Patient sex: F
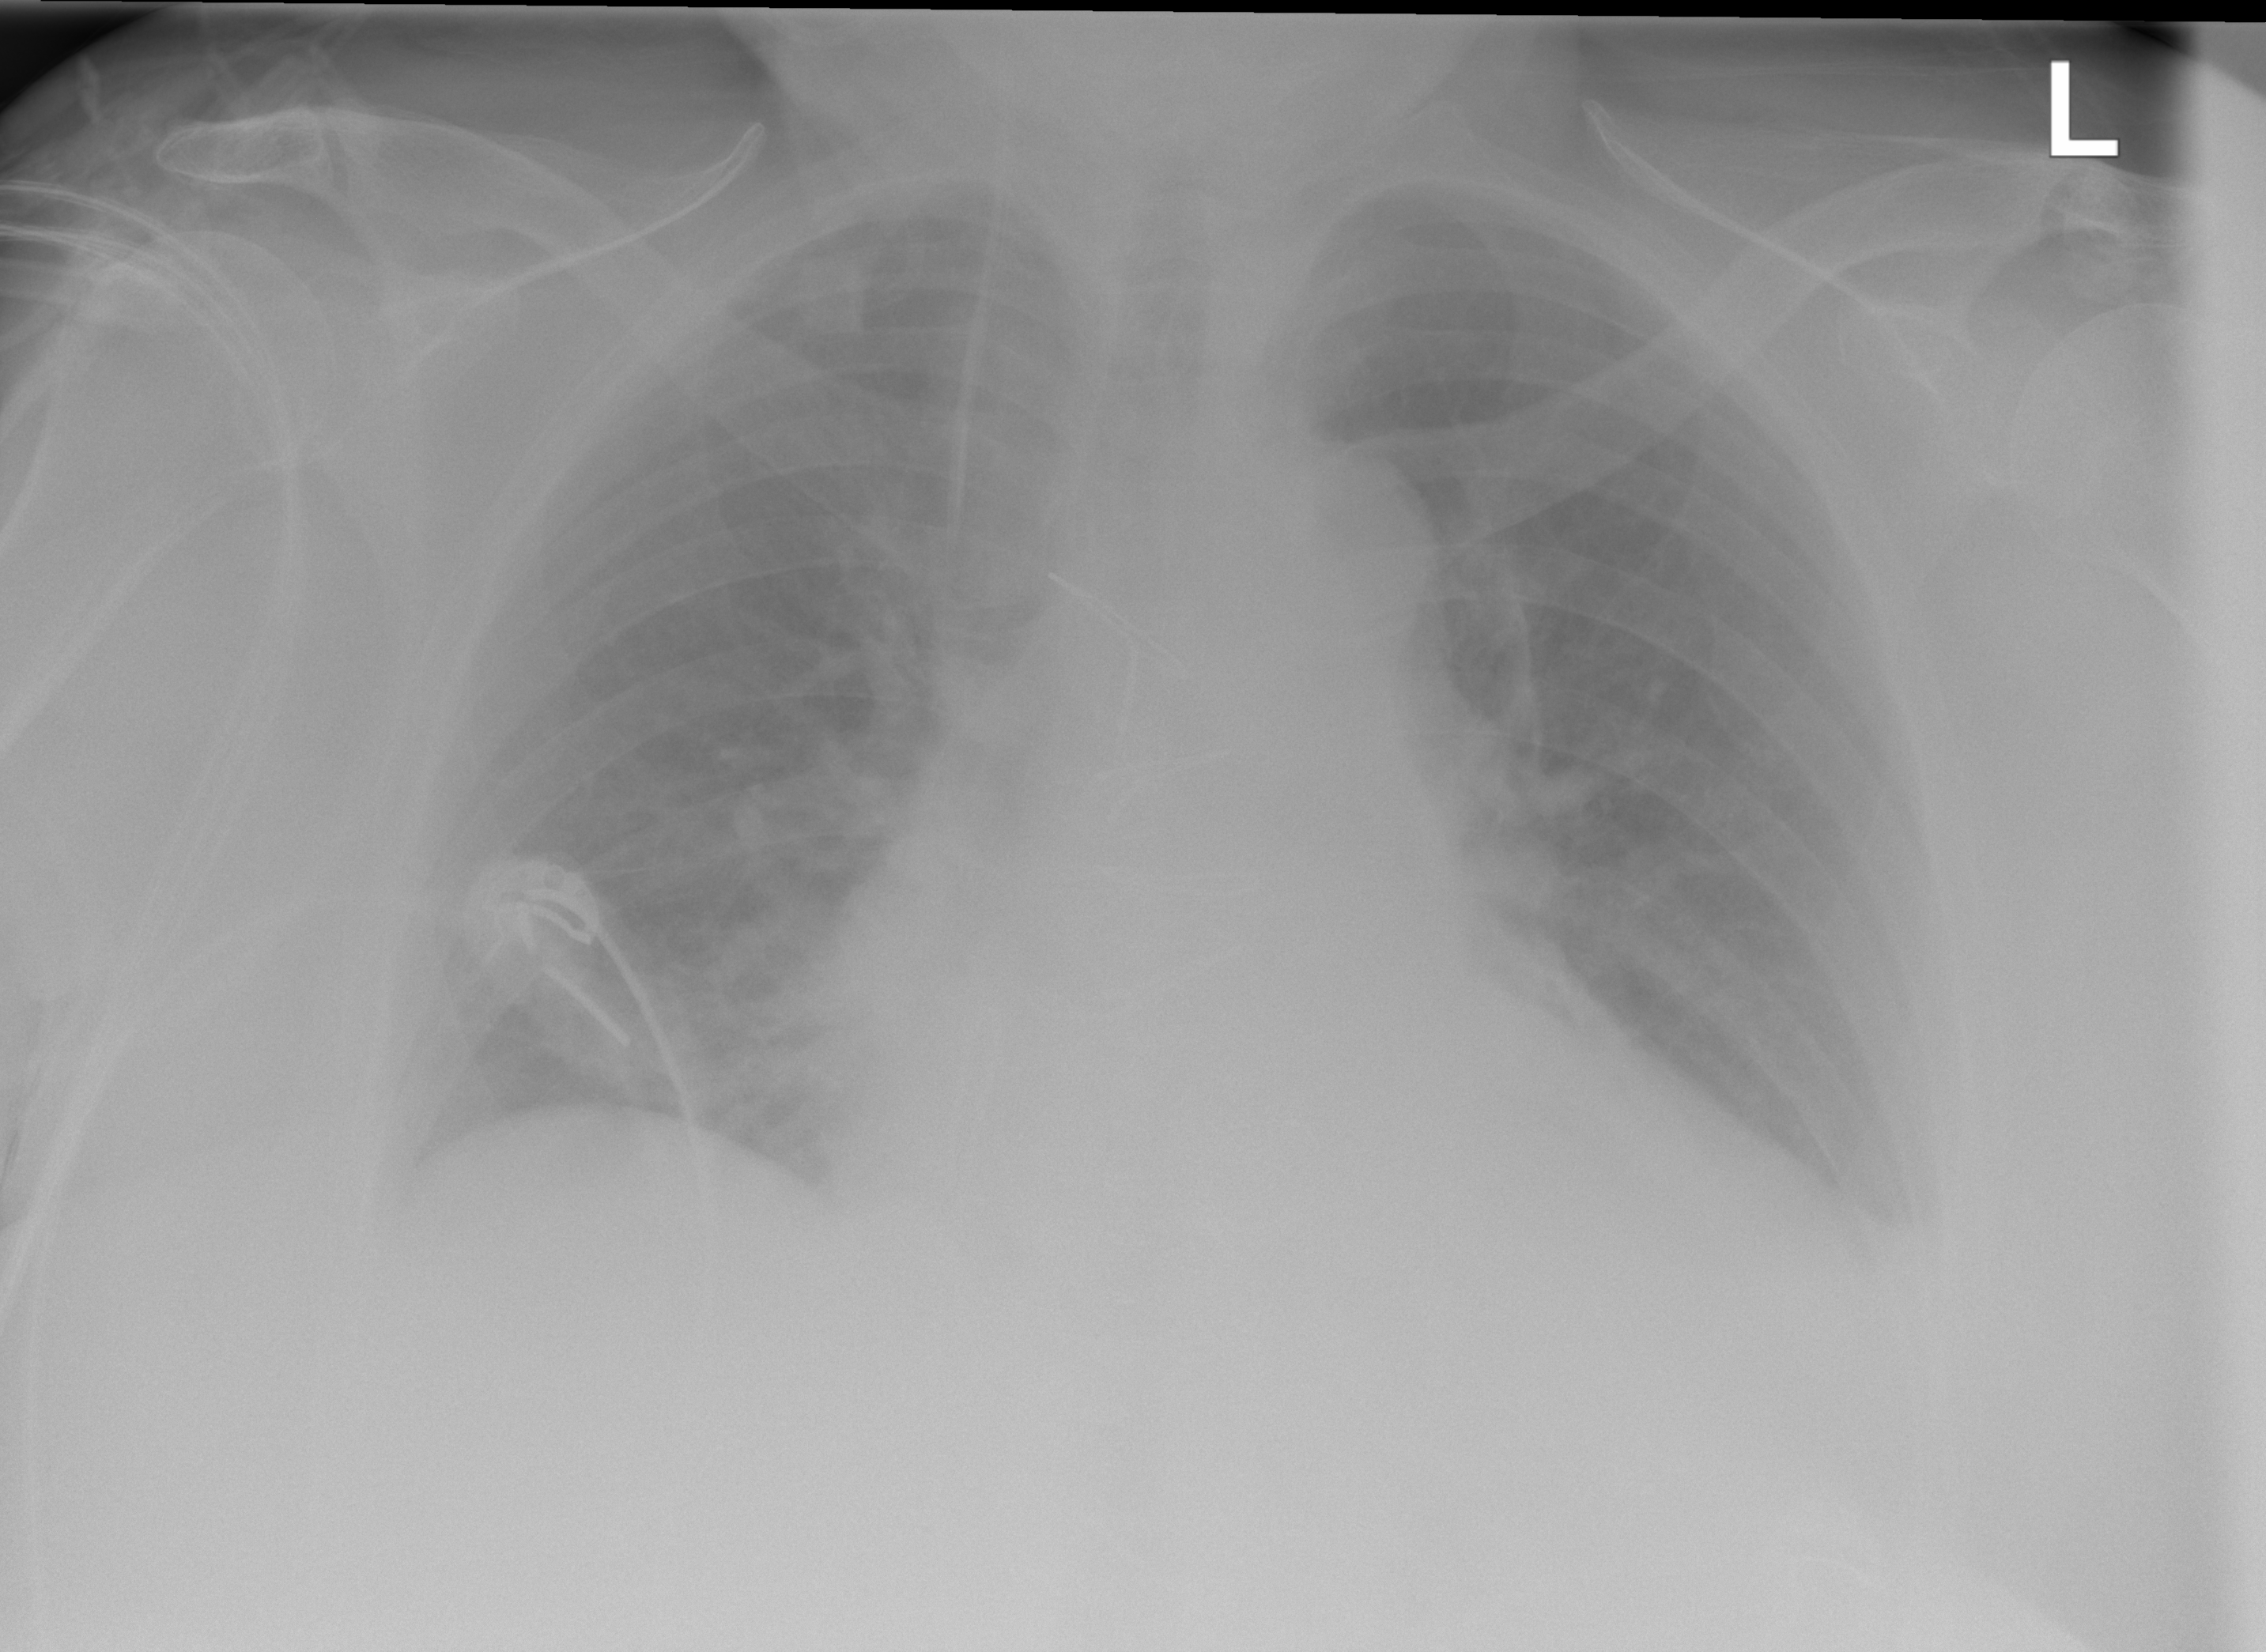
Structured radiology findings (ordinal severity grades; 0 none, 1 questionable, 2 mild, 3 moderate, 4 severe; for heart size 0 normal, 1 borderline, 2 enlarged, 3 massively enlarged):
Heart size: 2
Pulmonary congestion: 2
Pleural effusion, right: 0
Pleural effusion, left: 2
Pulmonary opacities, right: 1
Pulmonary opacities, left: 0
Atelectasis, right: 2
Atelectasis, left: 0